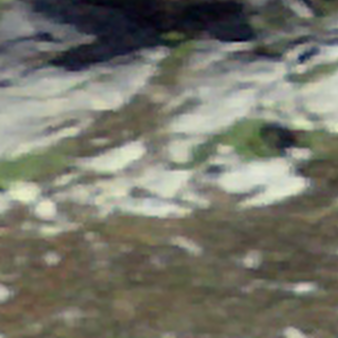
Label: other